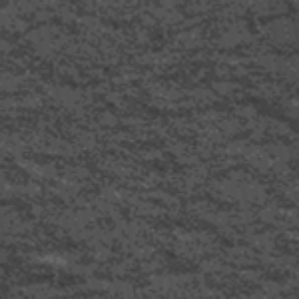
Label: frost